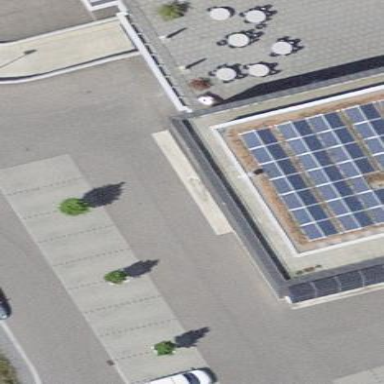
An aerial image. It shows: Parking area with surface.